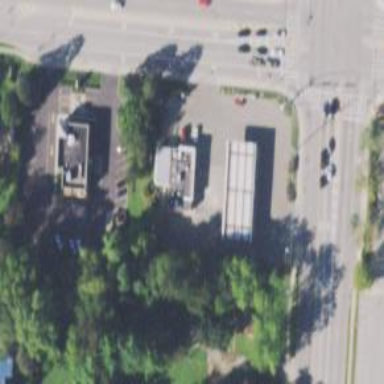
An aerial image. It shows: Convenience shop.